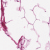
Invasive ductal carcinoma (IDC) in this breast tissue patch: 0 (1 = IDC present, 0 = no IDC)